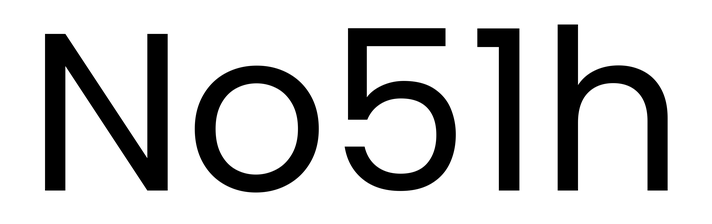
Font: Poppins-Regular